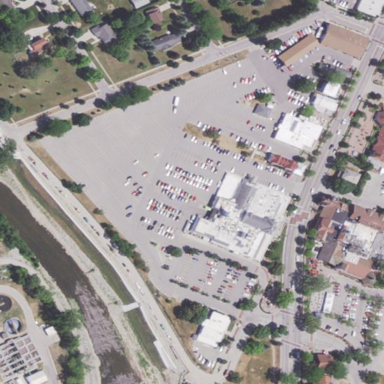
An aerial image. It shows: Retail area.